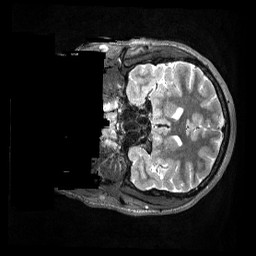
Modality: T2w
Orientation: coronal
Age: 24
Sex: male
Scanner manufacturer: siemens
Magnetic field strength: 3 T
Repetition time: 3.2 s
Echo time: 0.562 s